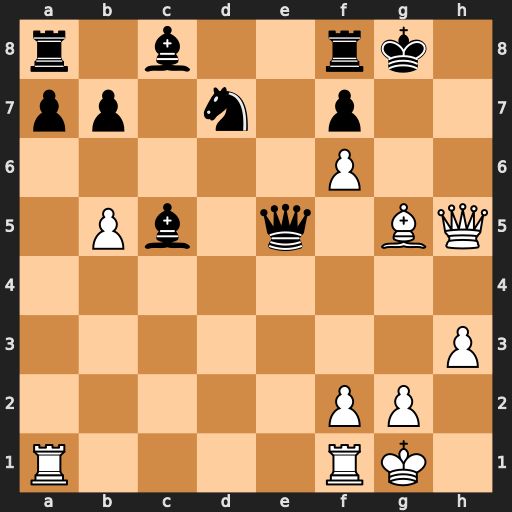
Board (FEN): r1b2rk1/pp1n1p2/5P2/1Pb1q1BQ/8/7P/5PP1/R4RK1
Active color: w
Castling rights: -
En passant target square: -
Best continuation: Qh6 Nxf6 Bxf6 Qxf6 Qxf6